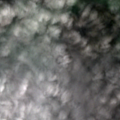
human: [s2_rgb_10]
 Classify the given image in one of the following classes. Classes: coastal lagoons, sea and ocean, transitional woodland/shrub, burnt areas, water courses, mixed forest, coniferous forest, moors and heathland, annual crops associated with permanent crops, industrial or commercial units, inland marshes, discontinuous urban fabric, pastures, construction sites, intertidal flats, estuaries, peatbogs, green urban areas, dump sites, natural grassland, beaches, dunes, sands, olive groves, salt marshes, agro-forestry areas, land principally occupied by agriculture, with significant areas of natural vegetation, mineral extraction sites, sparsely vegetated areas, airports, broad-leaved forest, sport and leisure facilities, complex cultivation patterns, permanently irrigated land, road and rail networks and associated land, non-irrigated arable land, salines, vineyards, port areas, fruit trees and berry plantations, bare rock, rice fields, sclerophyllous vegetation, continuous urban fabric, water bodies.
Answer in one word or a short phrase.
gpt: pastures, complex cultivation patterns, land principally occupied by agriculture, with significant areas of natural vegetation, broad-leaved forest